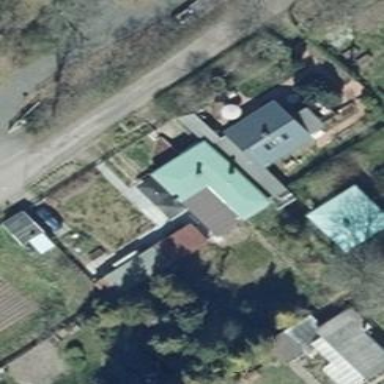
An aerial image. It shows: House with flat green roof.